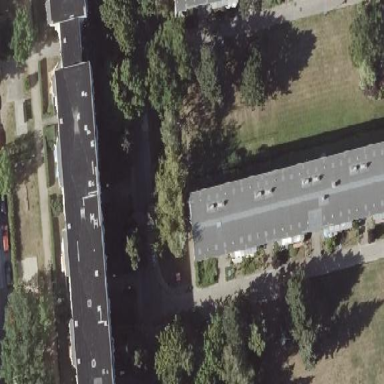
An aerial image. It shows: Flat-roofed apartment building.